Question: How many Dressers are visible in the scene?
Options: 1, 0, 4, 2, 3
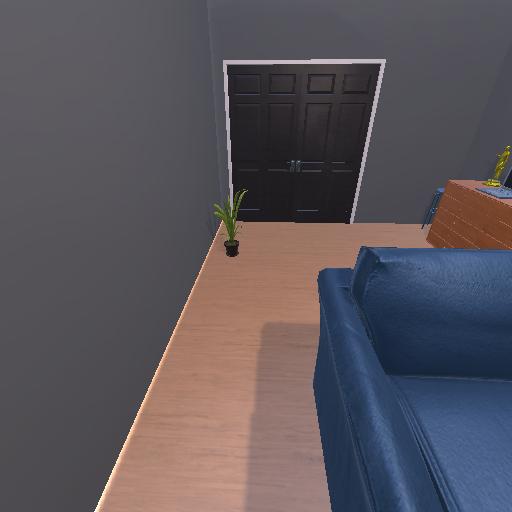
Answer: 1